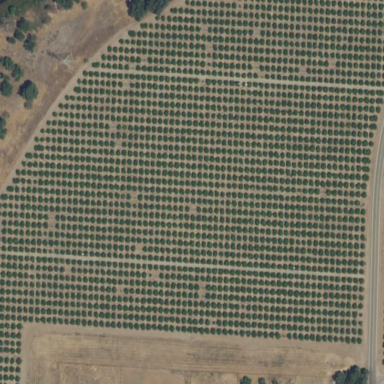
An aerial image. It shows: Orange orchard with rows of vibrant orange trees.